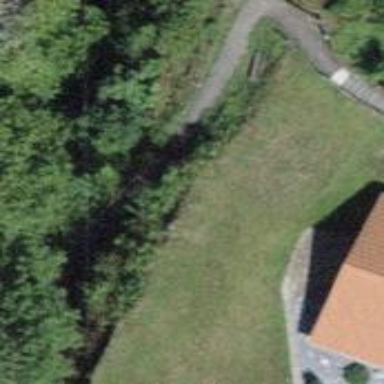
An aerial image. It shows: Road with steps.